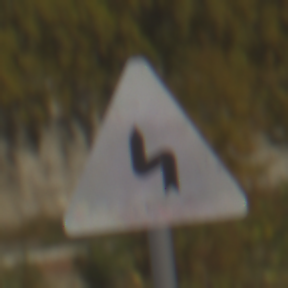
Verkehrszeichen: DoppelkurveZunaechstLinks
Umgebung: Outdoor, Suburban
Tageszeit: MorningAfternoon
Wetter: PartlyCloudy
Licht: Natural
Jahreszeit: NotSpecified
Kontrast: HighContrast